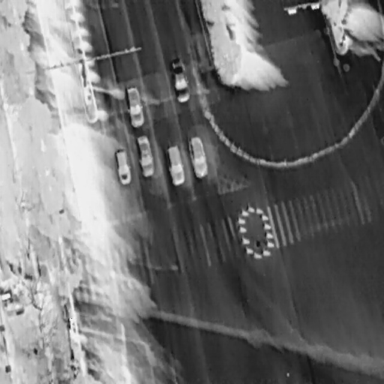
There are six Cars in the infrared image.